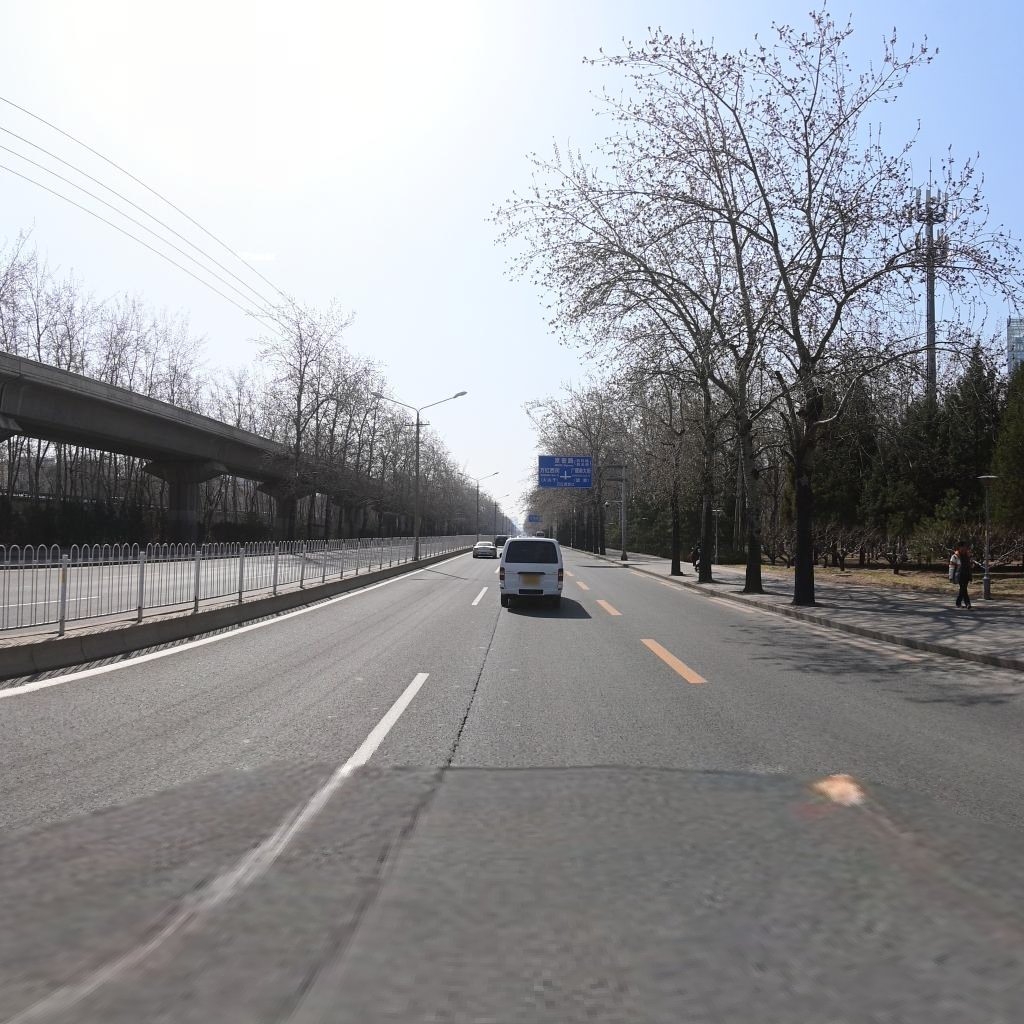
Region: Chaoyang
Road damage annotations: longitudinal crack